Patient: sex M, age 52
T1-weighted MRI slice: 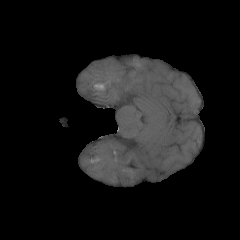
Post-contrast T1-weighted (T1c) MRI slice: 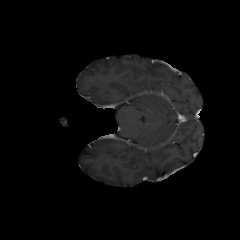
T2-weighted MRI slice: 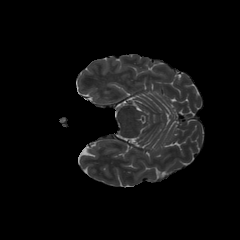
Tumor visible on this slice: no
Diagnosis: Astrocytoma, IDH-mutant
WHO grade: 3